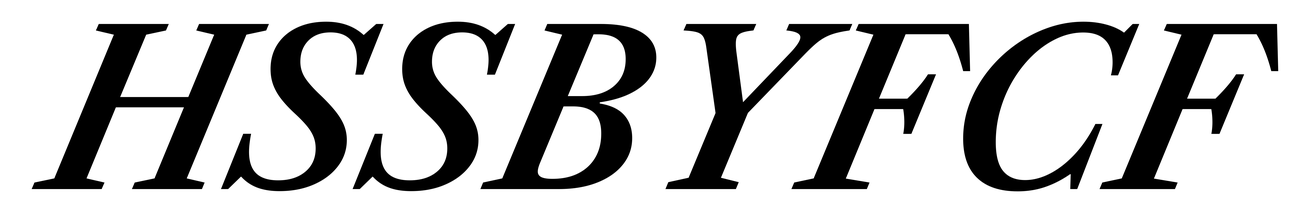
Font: LibreCaslonText-Italic_SemiBold_Italic